Question: I need help with a VBA script.
Our teacher has told us to use:
'''
ListBox1.AddItem ComboBox1.Text And Val(TextBox4.text) And ListBox1.AddItem
FormatCurrency(price, 2)
'''
It is supposed to show both the name from ComboBox1, the quantity from TextBox4 and price from TextBox5 (formatted into 'price' variable) but it gives me an error.
I decided to try to use:
'''
ListBox1.AddItem ComboBox1.Text
ListBox1.AddItem Val(TextBox4.Text)
ListBox1.AddItem FormatCurrency(price, 2)
'''
But the result is this:

Where as it is supposed to be one next to the other (mew 1 PS3.50), instead of one above the other.
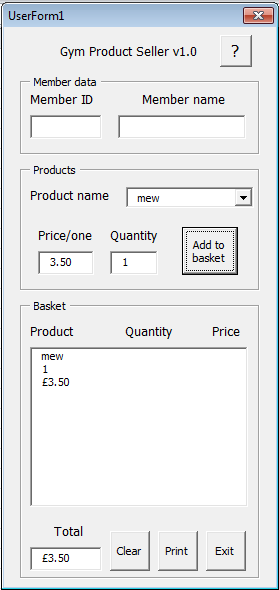
Answer: You need to specify the column count and the column width of the listbox in case you want it to behave like a multicolumn listbox.
Try this
'''
Option Explicit
Private Sub UserForm_Initialize()
ListBox1.ColumnCount = 3
ListBox1.ColumnWidths = "50;50"
End Sub
Private Sub CommandButton1_Click()
With ListBox1
.AddItem
.List(.ListCount - 1, 0) = ComboBox1.Text
.List(.ListCount - 1, 1) = Val(TextBox4.Text)
.List(.ListCount - 1, 2) = FormatCurrency(price, 2)
End With
End Sub
'''

: Followup from comments.
The reason why you shouldn't use '&' is because the data in columns will not be aligned if you have multiple rows. See this example
'''
Private Sub CommandButton1_Click()
With ListBox1
.AddItem "Sid" & " " & "Rout" & " " & "Sample"
.AddItem "Hello" & " " & "World" & " " & "Sample"
.AddItem "Another" & " " & "Example" & " " & "Sample"
.AddItem "Yet" & " " & "another" & " " & "Sample"
End With
End Sub
'''
And this is what you will get